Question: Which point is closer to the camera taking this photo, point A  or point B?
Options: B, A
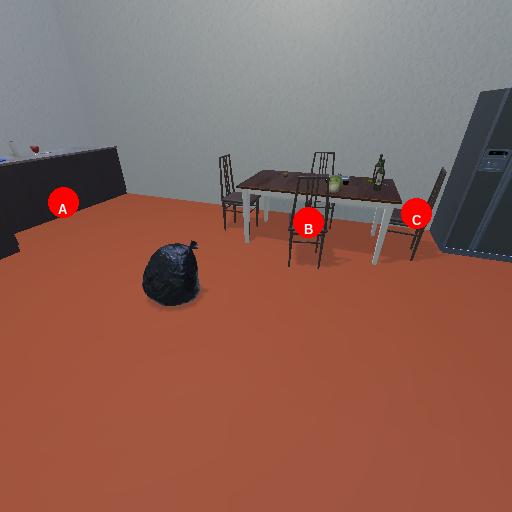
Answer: B